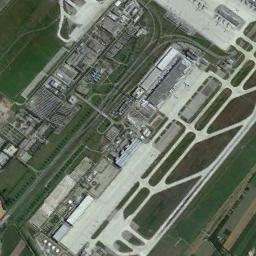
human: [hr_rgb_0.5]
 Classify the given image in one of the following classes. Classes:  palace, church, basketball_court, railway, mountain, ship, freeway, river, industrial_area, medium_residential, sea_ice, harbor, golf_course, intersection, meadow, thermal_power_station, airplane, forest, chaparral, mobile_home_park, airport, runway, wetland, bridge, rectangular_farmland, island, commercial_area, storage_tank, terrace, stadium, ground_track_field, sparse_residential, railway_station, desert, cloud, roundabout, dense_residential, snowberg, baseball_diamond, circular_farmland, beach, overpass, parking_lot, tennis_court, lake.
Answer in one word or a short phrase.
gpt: airport